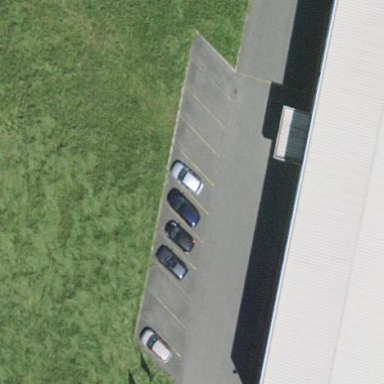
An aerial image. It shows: Diagonal street side parking with asphalt surface.